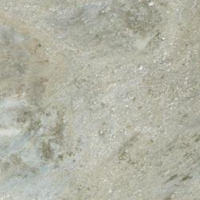
EUNIS habitat code: 48
Species observed at this site:
Ranunculus glacialis